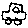
Label: car